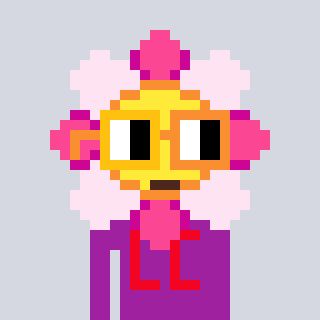
a pixel art character with square yellow and orange glasses, a flower-shaped head and a magenta-colored body on a cool background